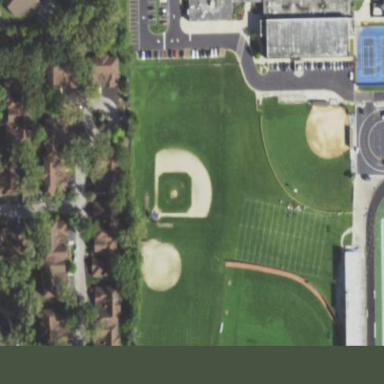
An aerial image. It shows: Baseball pitch for leisure land activities.